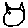
Label: cat